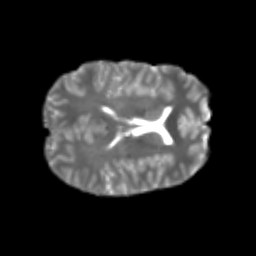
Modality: T2w
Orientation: axial
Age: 21
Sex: male
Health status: healthy
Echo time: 0.074 s